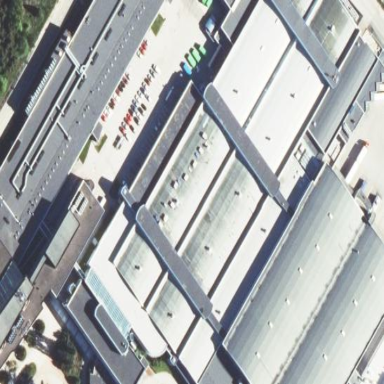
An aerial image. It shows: Industrial building.